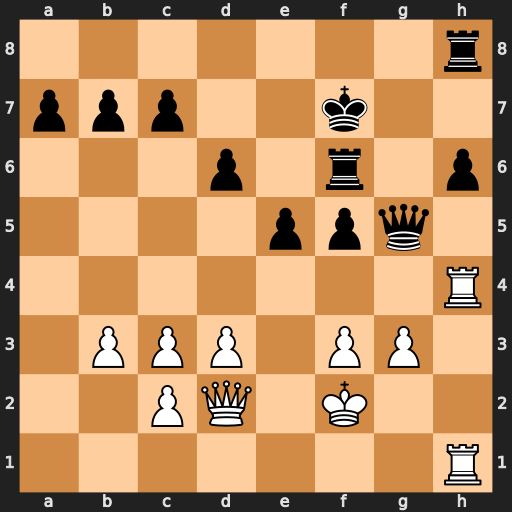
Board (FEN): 7r/ppp2k2/3p1r1p/4ppq1/7R/1PPP1PP1/2PQ1K2/7R
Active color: w
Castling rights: -
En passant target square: -
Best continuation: Qxg5 hxg5 Rxh8